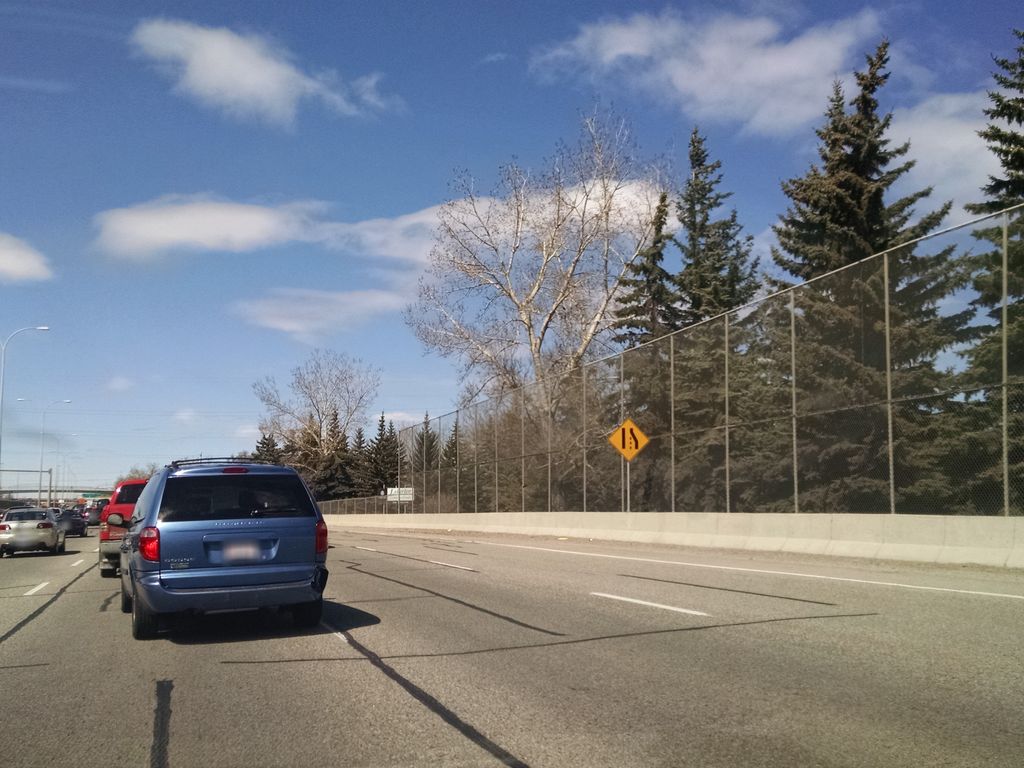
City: calgary